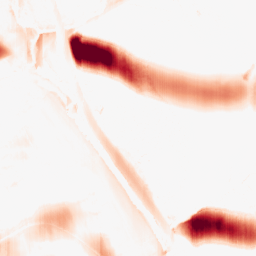
Category: morphological
Decomposition family: morphological_ellipse
Decomposition parameters: operation: opening
width: 50
height: 5
Upsampling method: cubic_catmull_rom
Upsampling parameters: scale: 2
Upsampling scale: 2